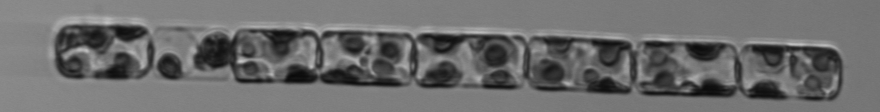
Label: Guinardia_delicatula_TAG_internal_parasite